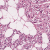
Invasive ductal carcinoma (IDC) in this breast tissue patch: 1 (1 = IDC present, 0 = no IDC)